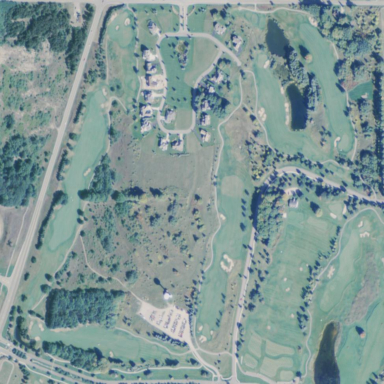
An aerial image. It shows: Golf course.